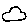
Label: cloud